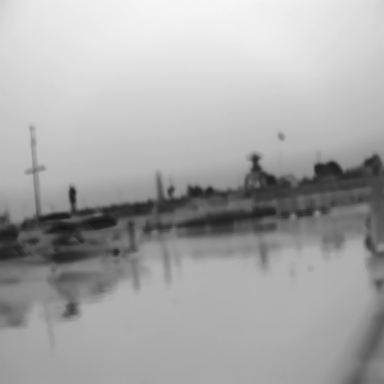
There is a canoe in the infrared image.